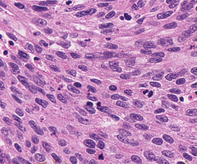
Tumor epithelial tissue: yes
Tumor-associated stroma tissue: no
Normal tissue: no